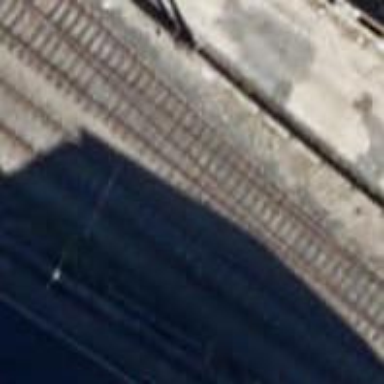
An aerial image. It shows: Railway track.